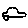
Label: car